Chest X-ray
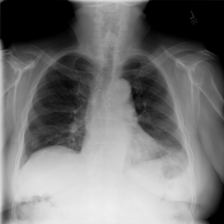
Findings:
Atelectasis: negative
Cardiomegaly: negative
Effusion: negative
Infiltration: negative
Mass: negative
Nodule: negative
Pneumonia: negative
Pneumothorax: negative
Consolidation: negative
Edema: negative
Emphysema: negative
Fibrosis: negative
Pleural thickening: negative
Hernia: negative